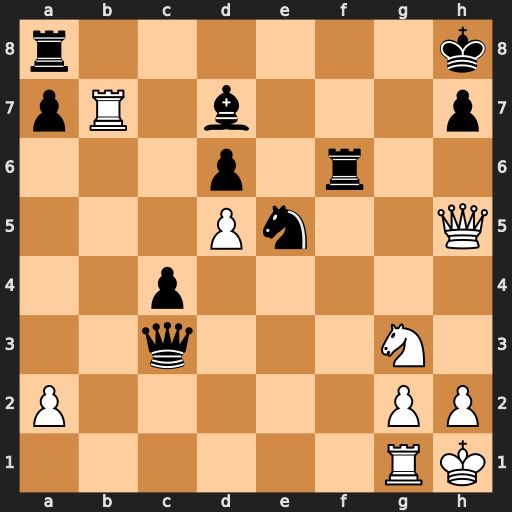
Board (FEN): r6k/pR1b3p/3p1r2/3Pn2Q/2p5/2q3N1/P5PP/6RK
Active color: w
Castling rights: -
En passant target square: -
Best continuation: Ne4 Rf5 Qxf5 Bxf5 Nxc3